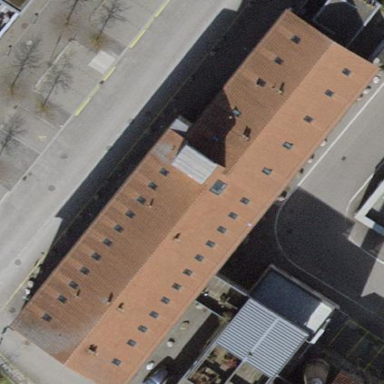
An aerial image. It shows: Apartment building with pitched roof.